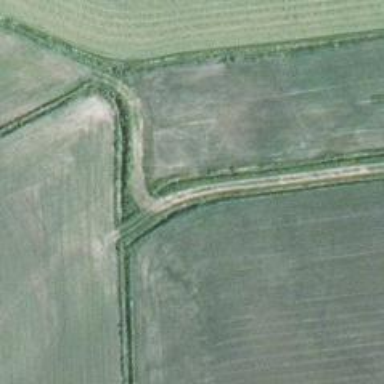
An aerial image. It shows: Track road with grade4 tracktype.